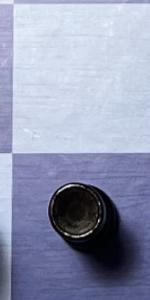
Label: Rook_Black